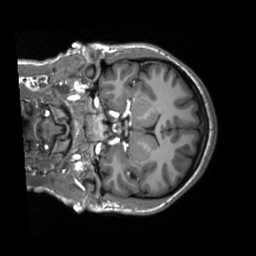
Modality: T1w
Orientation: coronal
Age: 29
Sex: female
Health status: ill
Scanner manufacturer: siemens
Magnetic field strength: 3 T
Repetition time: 2.3 s
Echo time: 0.00201 s